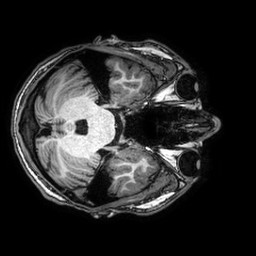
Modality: T1w
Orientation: axial
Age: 24
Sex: male
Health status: healthy